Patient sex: M
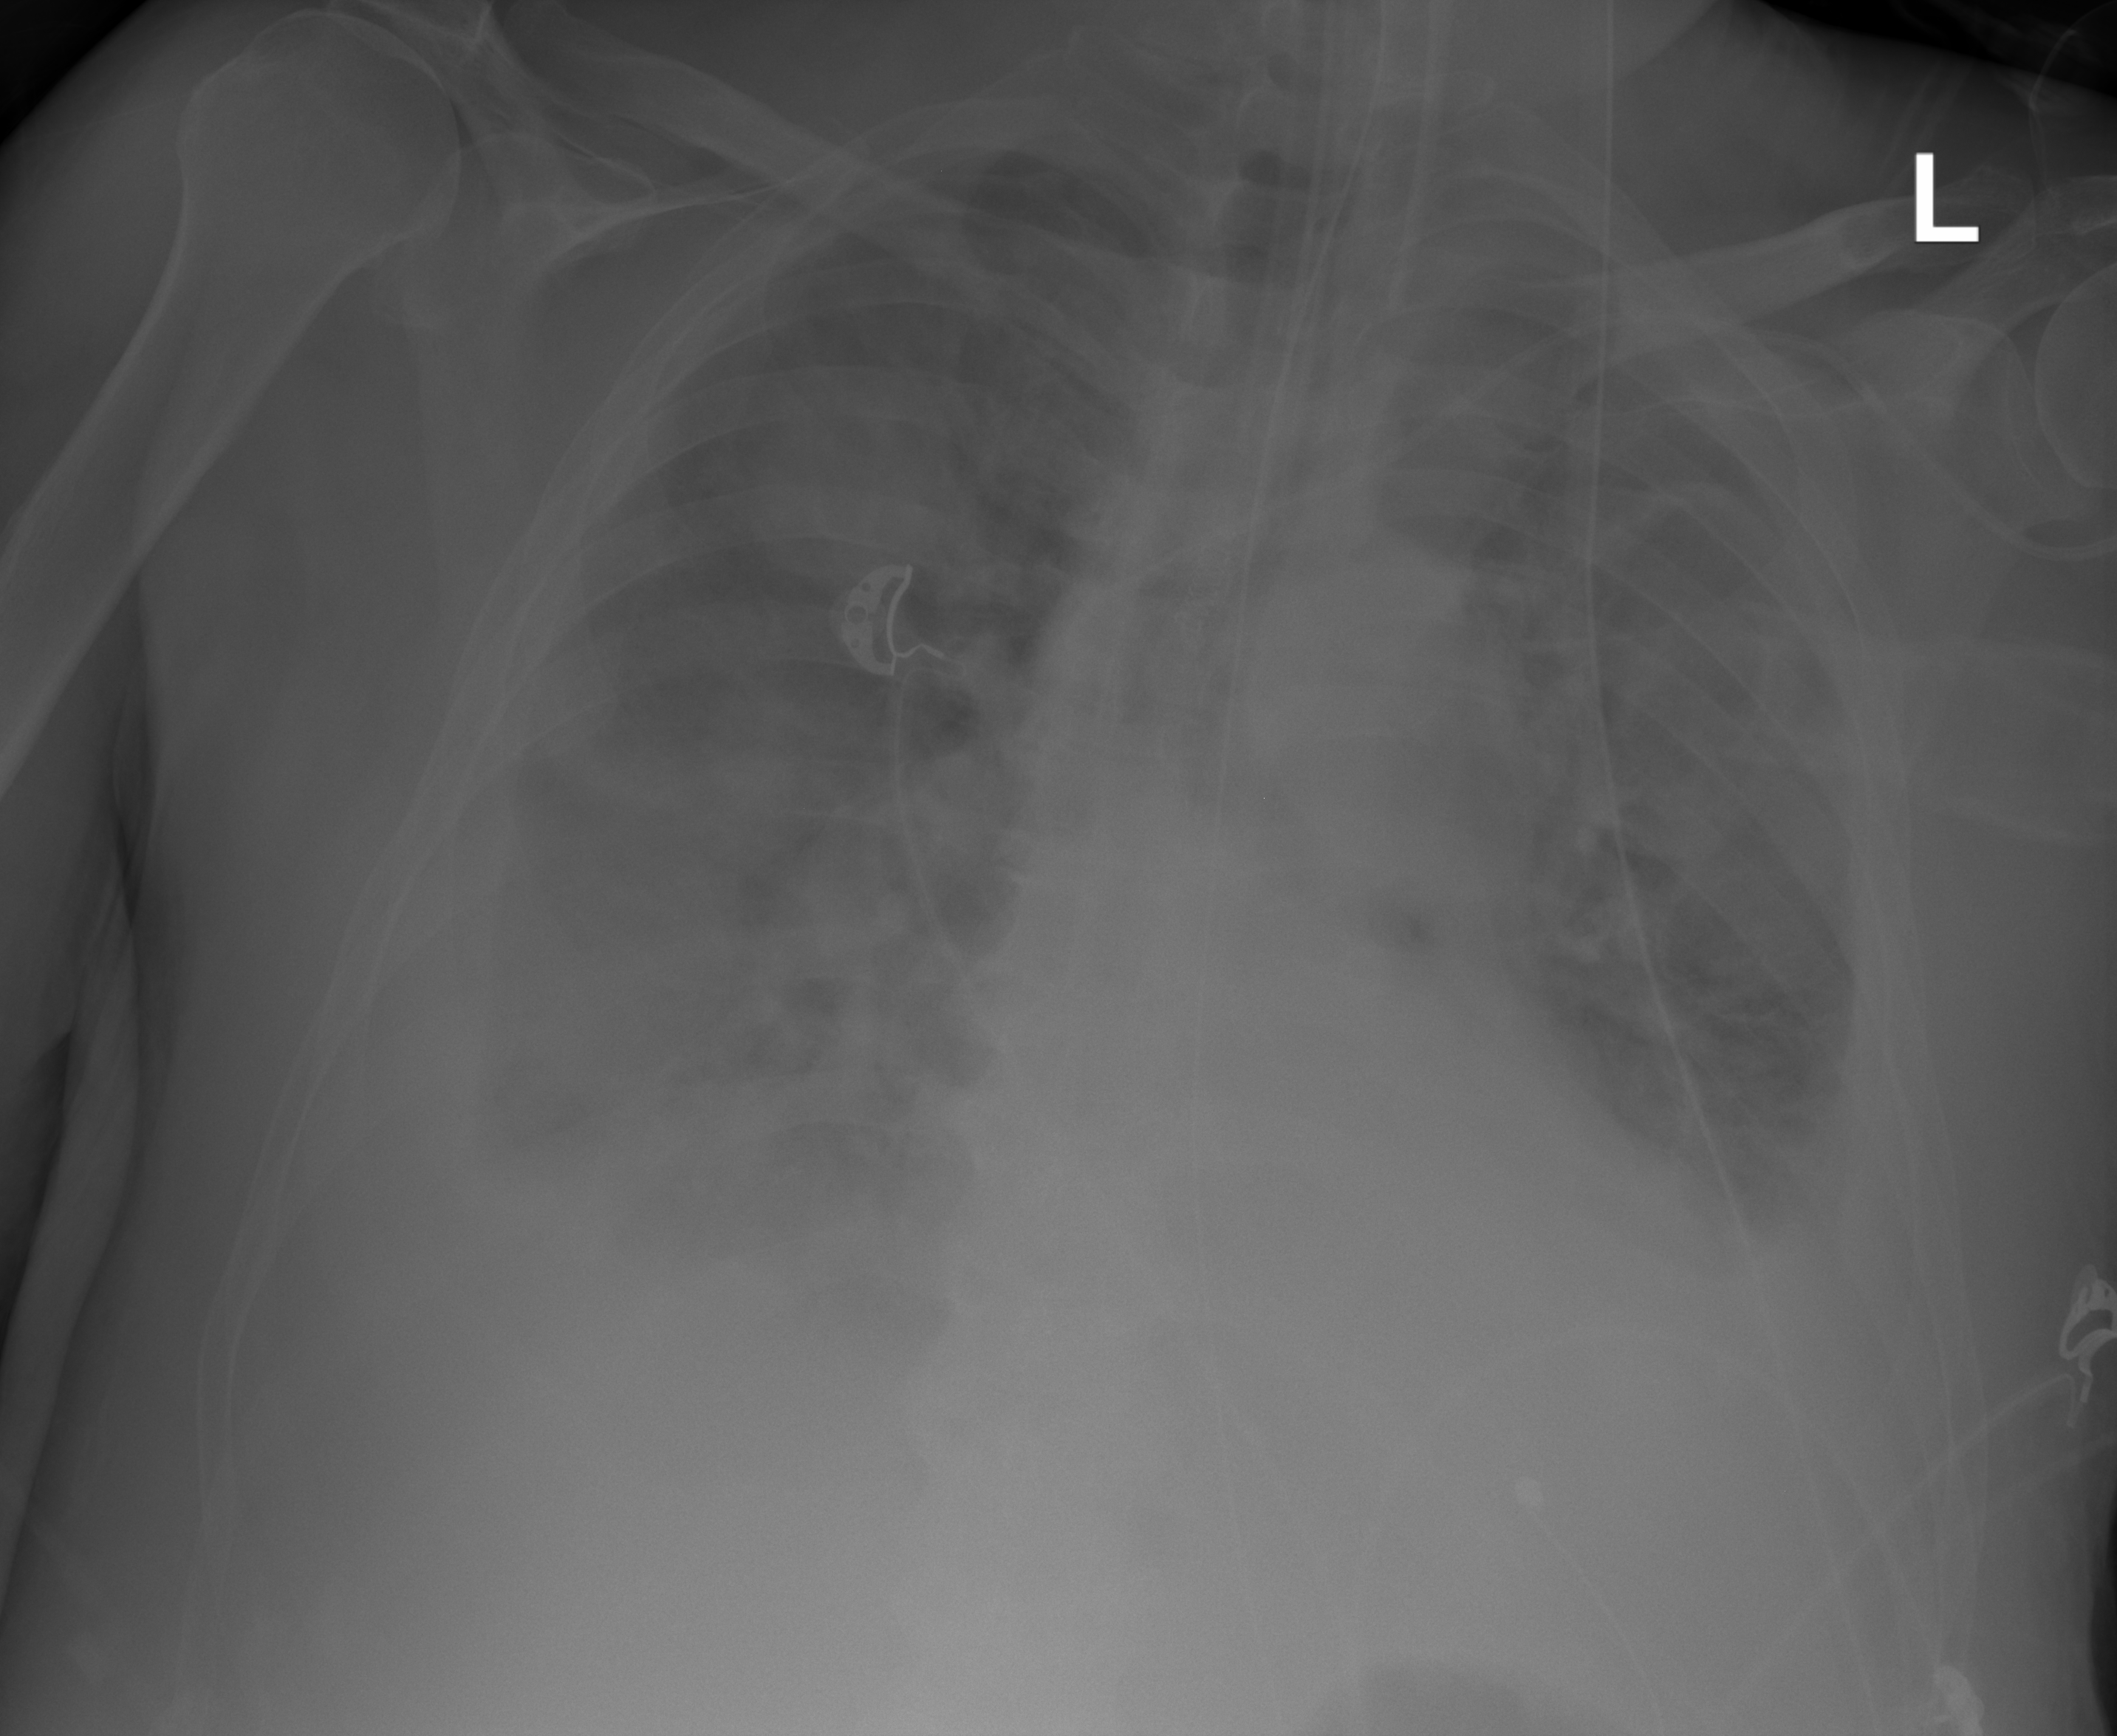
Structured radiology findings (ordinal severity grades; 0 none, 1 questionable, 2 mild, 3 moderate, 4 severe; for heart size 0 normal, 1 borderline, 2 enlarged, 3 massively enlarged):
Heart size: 2
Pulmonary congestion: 2
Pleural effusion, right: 3
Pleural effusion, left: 3
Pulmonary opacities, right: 2
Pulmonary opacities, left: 2
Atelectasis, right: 3
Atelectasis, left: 3